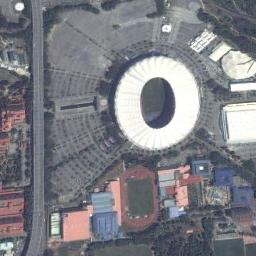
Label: stadium